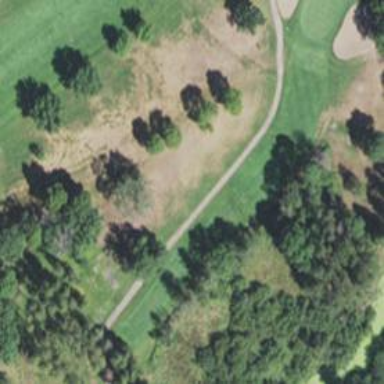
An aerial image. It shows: Area of rough grass used for golf.